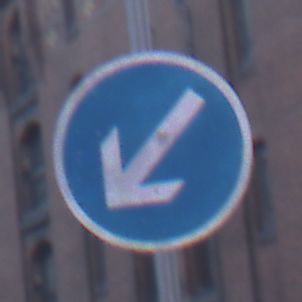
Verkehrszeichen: VorgeschriebeneVorbeifahrtLinks
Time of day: SunriseSunset
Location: Outdoor (Urban)
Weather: Clear
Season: NotSpecified
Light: Natural